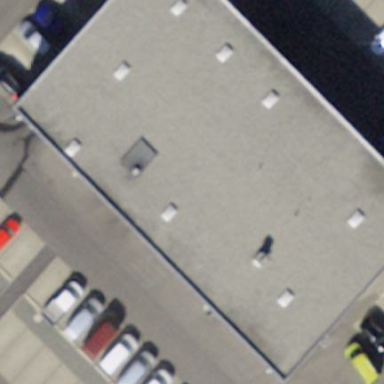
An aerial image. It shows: Car shop building.